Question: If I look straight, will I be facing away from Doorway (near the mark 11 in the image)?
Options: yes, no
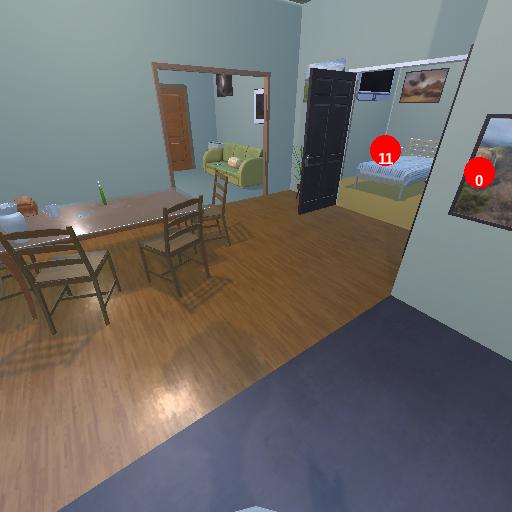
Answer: yes